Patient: sex M, age 42
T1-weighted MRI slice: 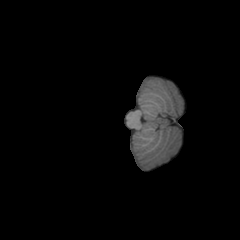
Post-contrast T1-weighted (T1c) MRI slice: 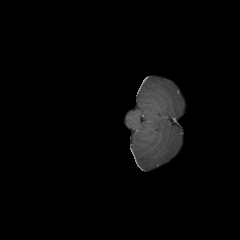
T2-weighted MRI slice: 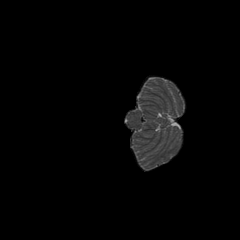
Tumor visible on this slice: no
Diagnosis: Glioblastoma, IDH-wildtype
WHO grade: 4